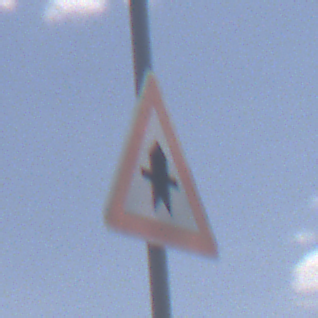
Verkehrszeichen: Vorfahrt
Umgebung: Outdoor, Nature
Tageszeit: Midday
Wetter: PartlyCloudy
Licht: Natural
Jahreszeit: NotSpecified
Kontrast: HighContrast